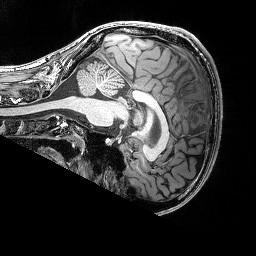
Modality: T1w
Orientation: sagittal
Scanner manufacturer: siemens
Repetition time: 2.25 s
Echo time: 0.00418 s